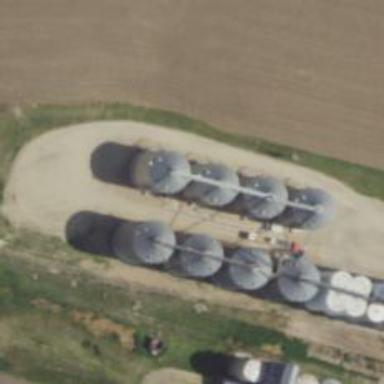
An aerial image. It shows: Silo.